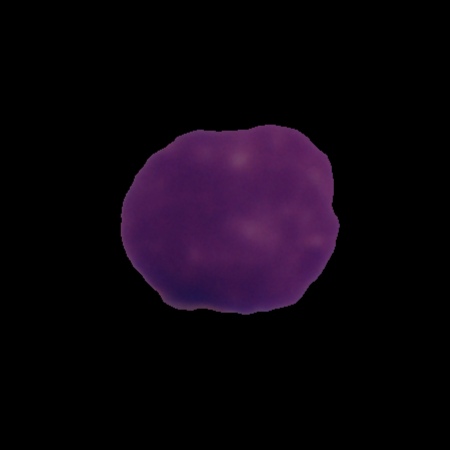
Label: cancer